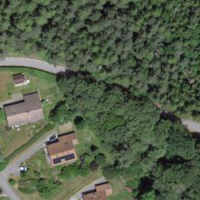
EUNIS habitat code: 44
Species observed at this site:
Cornu aspersum
Helix pomatia